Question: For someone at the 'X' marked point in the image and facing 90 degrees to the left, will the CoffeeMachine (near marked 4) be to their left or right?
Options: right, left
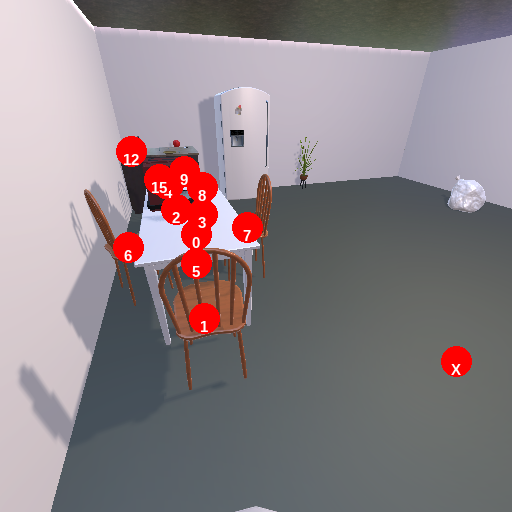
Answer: right